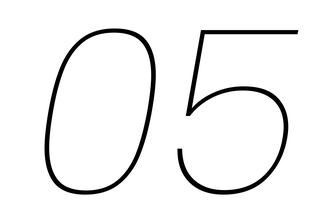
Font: Poppins-ThinItalic